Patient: sex M, age 47
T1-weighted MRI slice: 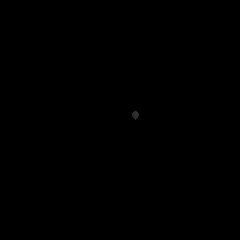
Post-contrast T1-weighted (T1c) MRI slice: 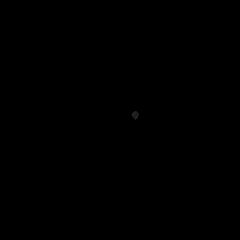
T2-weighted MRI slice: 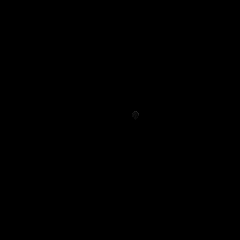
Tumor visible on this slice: no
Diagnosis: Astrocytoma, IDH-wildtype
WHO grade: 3